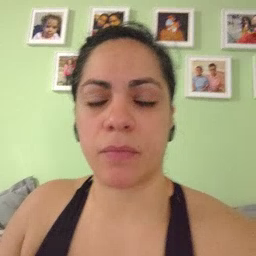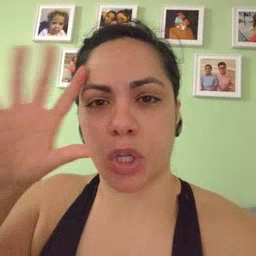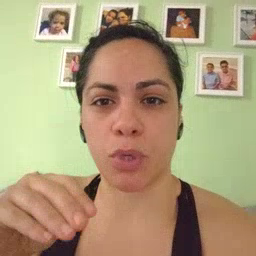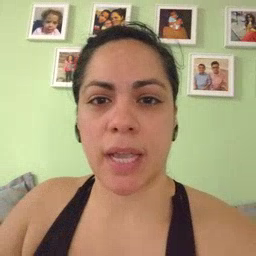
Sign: pretend